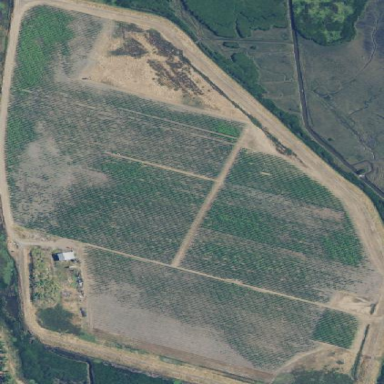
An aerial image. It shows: Vineyard where grapes are grown.